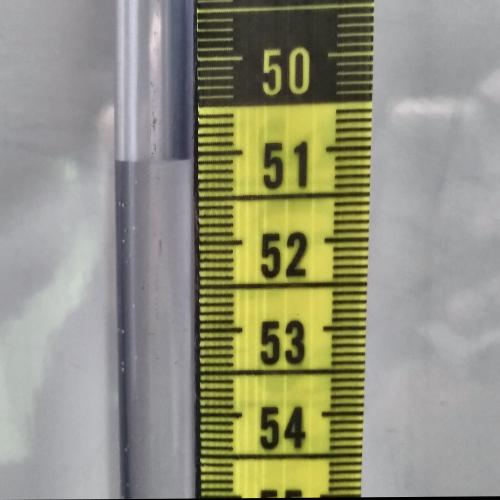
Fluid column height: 51.1 cm